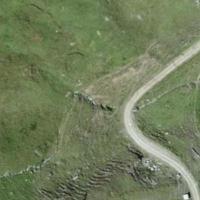
EUNIS habitat code: 26
Species observed at this site:
Oenanthe oenanthe
Falco tinnunculus